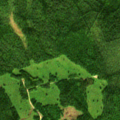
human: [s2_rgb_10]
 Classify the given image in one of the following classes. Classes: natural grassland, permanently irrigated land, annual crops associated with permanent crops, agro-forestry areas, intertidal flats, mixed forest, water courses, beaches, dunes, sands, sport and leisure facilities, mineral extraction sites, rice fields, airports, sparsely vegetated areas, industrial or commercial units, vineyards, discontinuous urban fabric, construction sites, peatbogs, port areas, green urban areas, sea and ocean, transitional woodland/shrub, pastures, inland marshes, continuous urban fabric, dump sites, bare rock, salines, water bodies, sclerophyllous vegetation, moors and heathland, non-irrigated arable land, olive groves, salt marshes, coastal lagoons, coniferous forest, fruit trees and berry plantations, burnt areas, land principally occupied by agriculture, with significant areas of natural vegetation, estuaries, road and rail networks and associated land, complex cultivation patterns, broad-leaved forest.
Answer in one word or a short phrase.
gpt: coniferous forest, mixed forest, transitional woodland/shrub